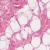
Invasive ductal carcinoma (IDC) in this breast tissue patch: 0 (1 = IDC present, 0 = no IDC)